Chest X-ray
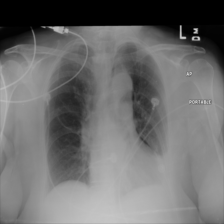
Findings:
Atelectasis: negative
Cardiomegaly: negative
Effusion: negative
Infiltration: negative
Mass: negative
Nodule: negative
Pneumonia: negative
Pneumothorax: negative
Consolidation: negative
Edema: negative
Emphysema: negative
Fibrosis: negative
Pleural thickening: negative
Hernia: negative